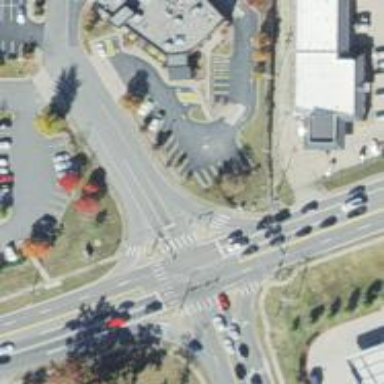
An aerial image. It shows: Zebra crossing with distinctive zebra markings on the road.